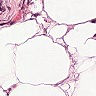
Metastatic tissue present: no